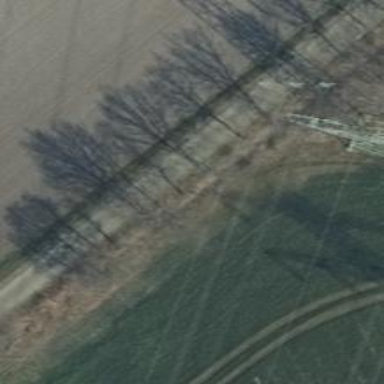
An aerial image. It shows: Avenue lined with trees.